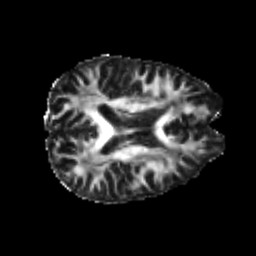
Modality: FA
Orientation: axial
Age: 20
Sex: male
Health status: healthy
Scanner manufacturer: philips
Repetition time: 7.387 s
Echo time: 0.08599 s